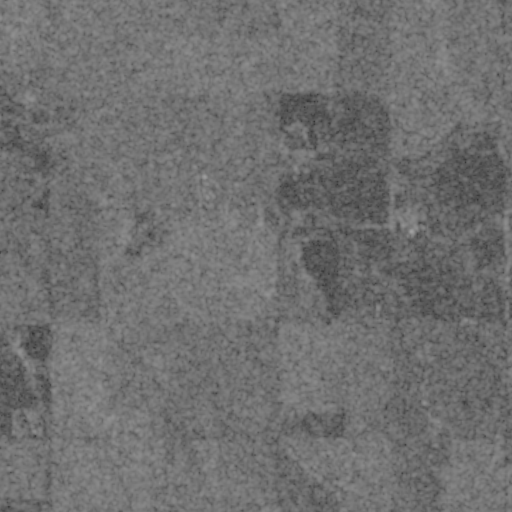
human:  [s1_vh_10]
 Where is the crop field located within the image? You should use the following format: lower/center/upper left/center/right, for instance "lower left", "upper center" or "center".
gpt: The crop field is located in the lower left of the image.
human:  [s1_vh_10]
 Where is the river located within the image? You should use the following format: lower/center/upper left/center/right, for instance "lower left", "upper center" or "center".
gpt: The river is located in the upper left of the image.
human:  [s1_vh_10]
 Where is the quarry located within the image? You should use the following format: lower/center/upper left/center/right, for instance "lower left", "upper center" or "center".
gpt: There is no quarry in the image.

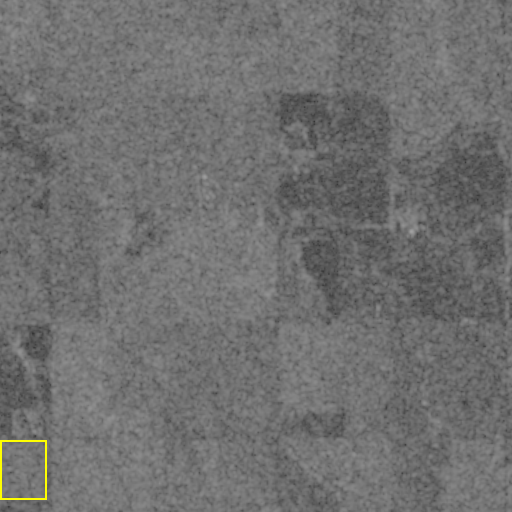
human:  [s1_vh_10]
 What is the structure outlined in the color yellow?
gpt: The structure outlined in yellow is a crop field.
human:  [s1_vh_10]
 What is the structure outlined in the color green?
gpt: There is no green outline.